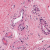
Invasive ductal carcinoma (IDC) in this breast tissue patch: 0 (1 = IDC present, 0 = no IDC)